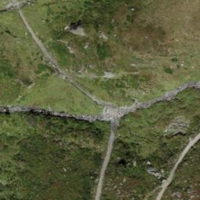
EUNIS habitat code: 26
Species observed at this site:
Primula hirsuta
Aquila chrysaetos